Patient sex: F
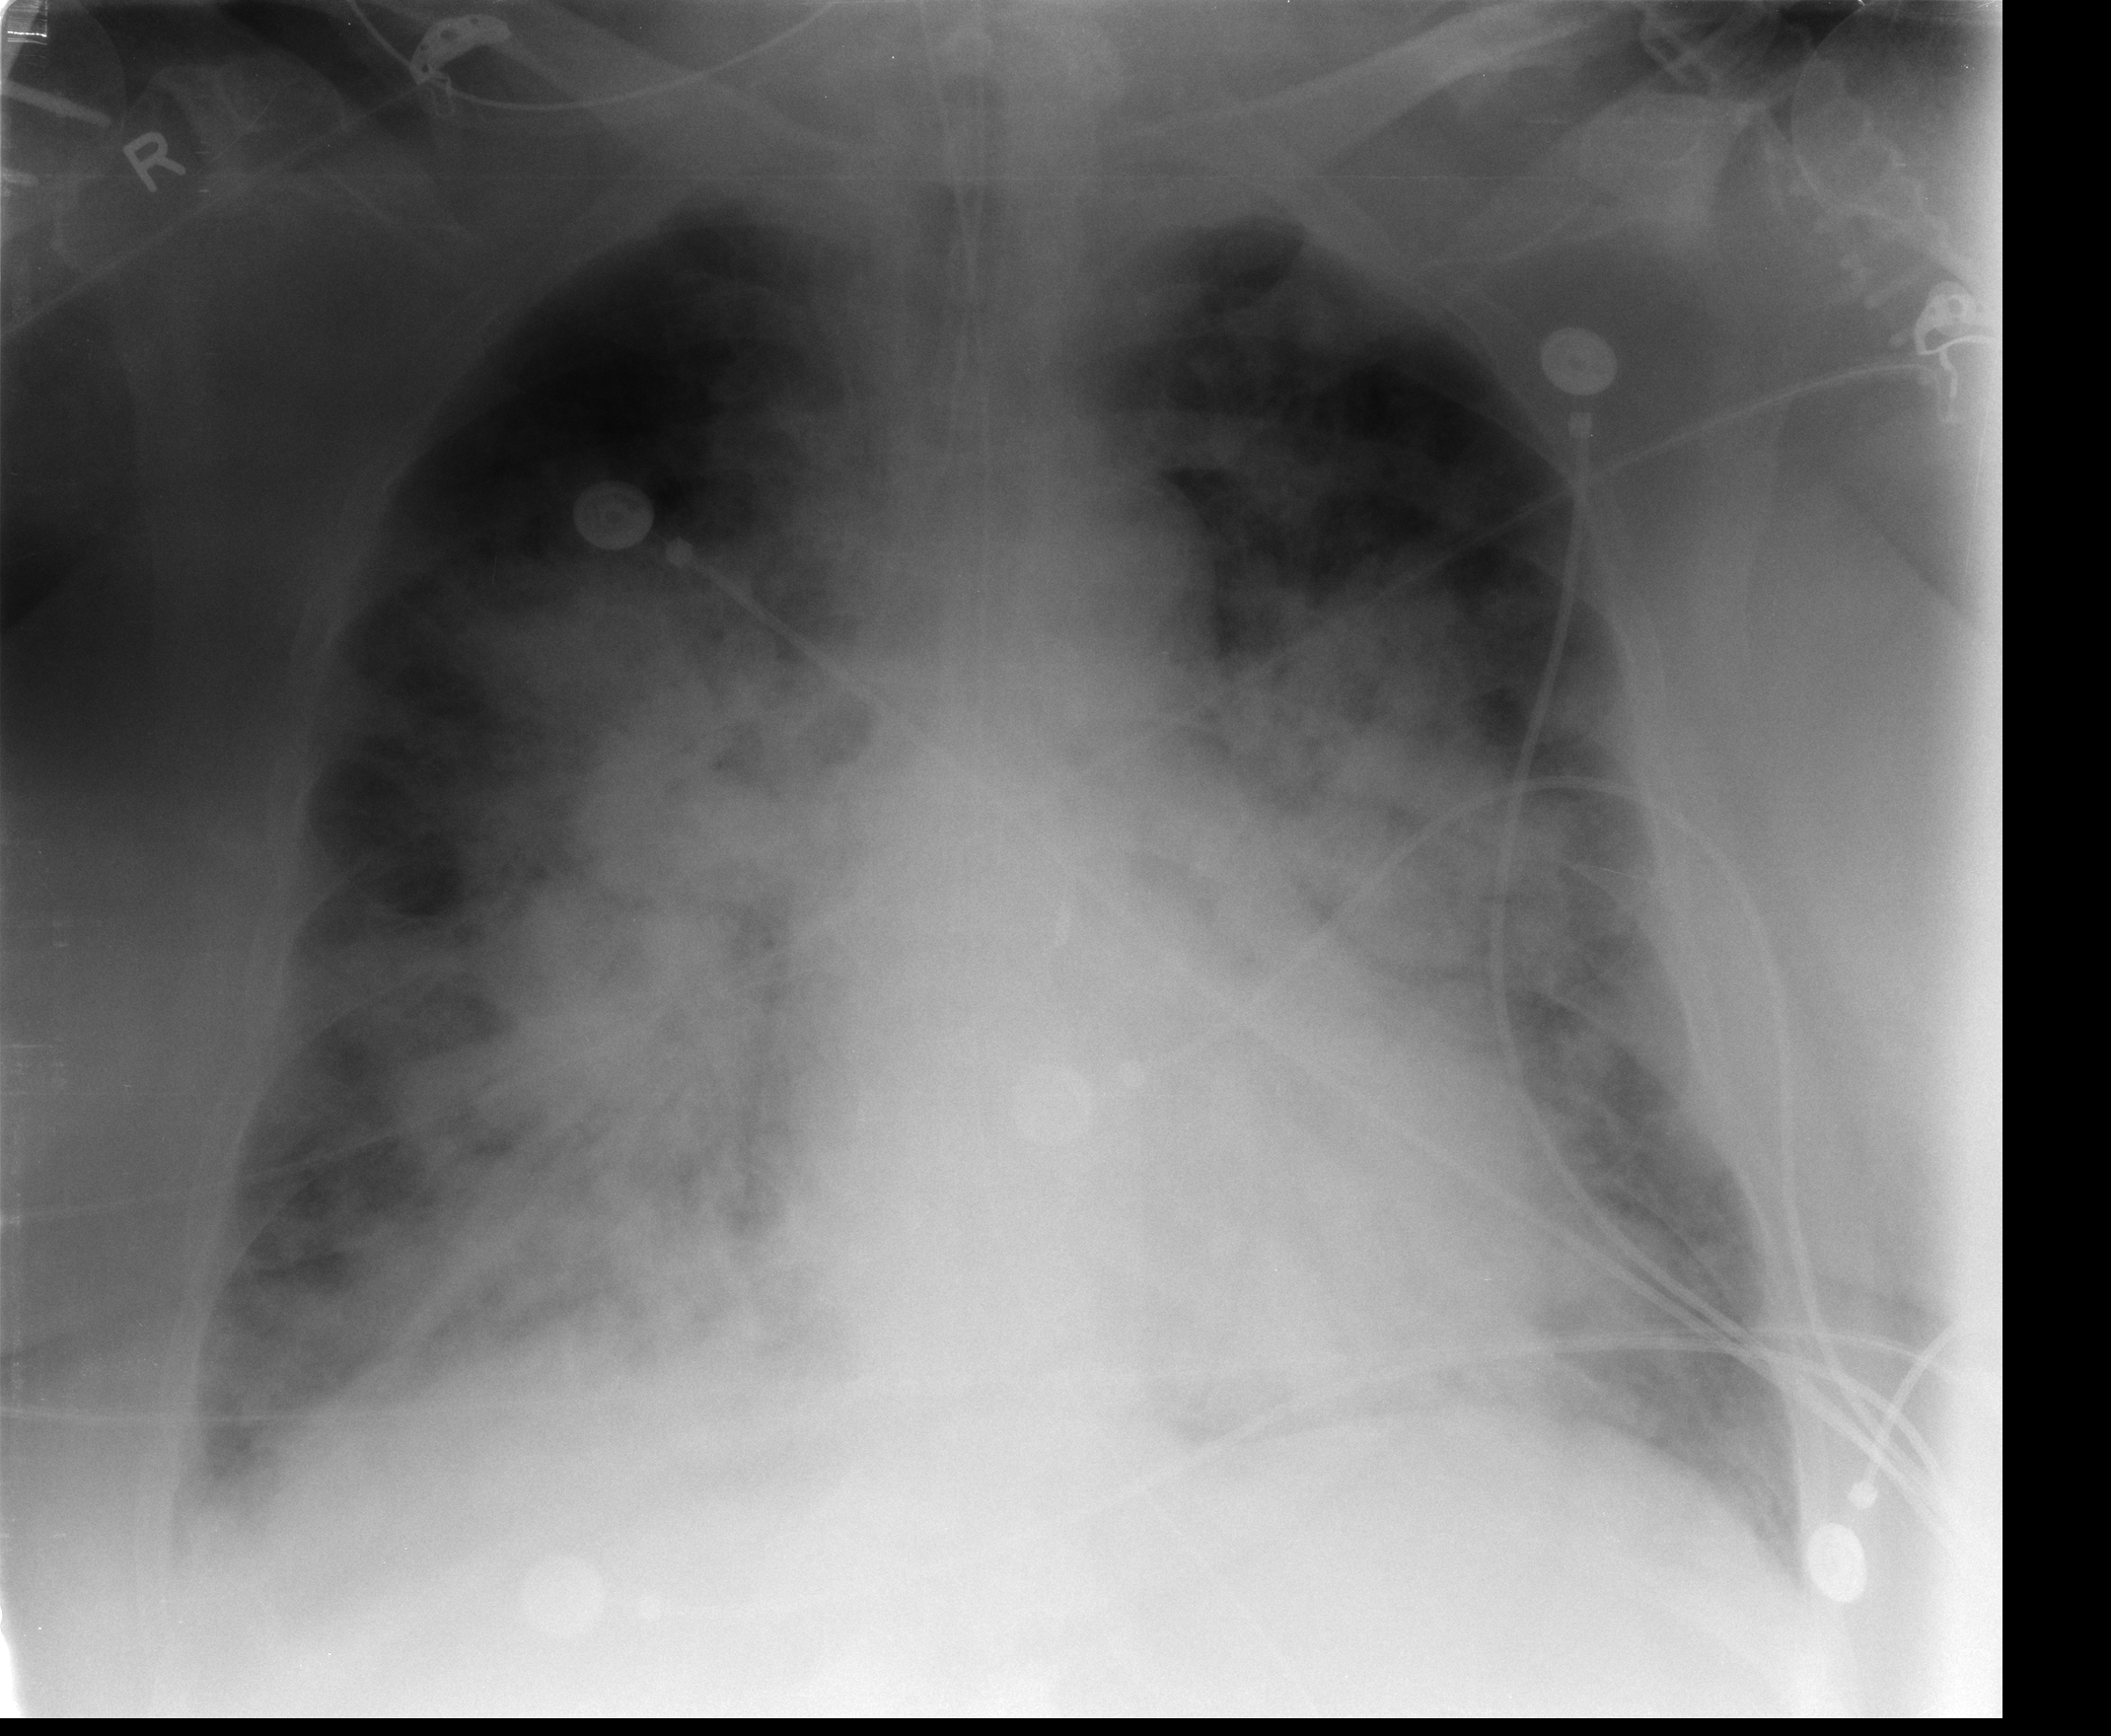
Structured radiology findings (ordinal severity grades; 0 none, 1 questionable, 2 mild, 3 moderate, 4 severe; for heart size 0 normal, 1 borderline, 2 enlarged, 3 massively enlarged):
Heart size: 0
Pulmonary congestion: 4
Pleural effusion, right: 1
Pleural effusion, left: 0
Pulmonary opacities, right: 3
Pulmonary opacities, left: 3
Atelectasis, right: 0
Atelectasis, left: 0